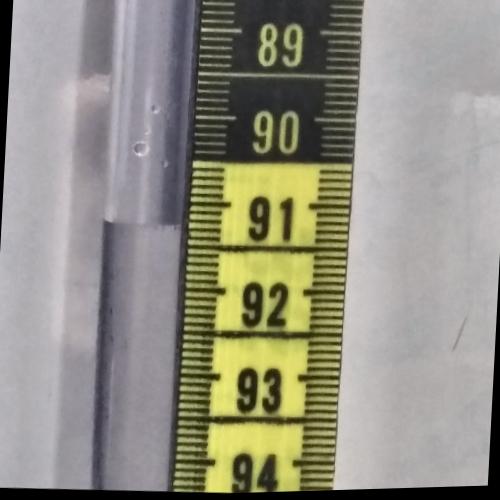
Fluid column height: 91.3 cm